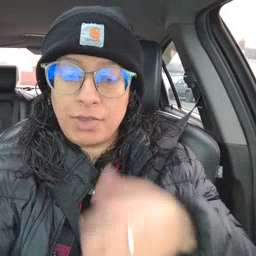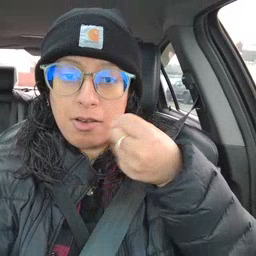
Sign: milk